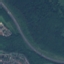
Land use / land cover class: Highway